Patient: sex F, age 33
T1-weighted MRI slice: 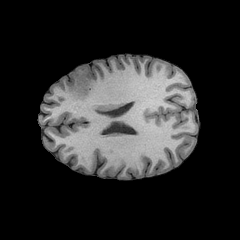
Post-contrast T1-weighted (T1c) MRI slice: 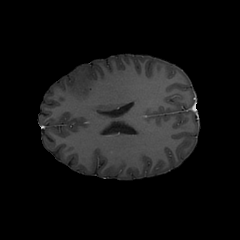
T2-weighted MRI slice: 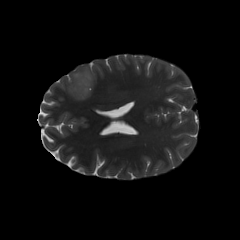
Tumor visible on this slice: yes
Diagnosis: Astrocytoma, IDH-mutant
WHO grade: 2